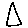
Label: triangle